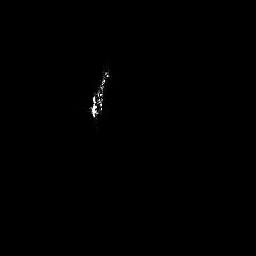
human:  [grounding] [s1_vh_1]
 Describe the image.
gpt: In the satellite image, there is  <ref>1 medium ship </ref> <box>[[33, 25, 42, 46, 0]]</box> located at center.